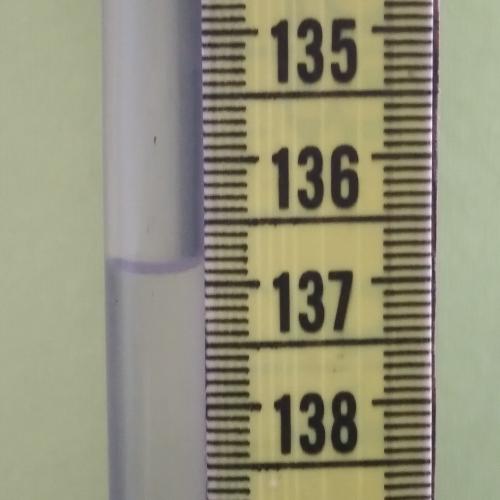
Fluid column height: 136.9 cm